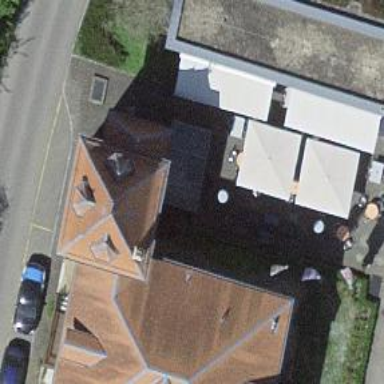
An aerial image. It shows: Bar.